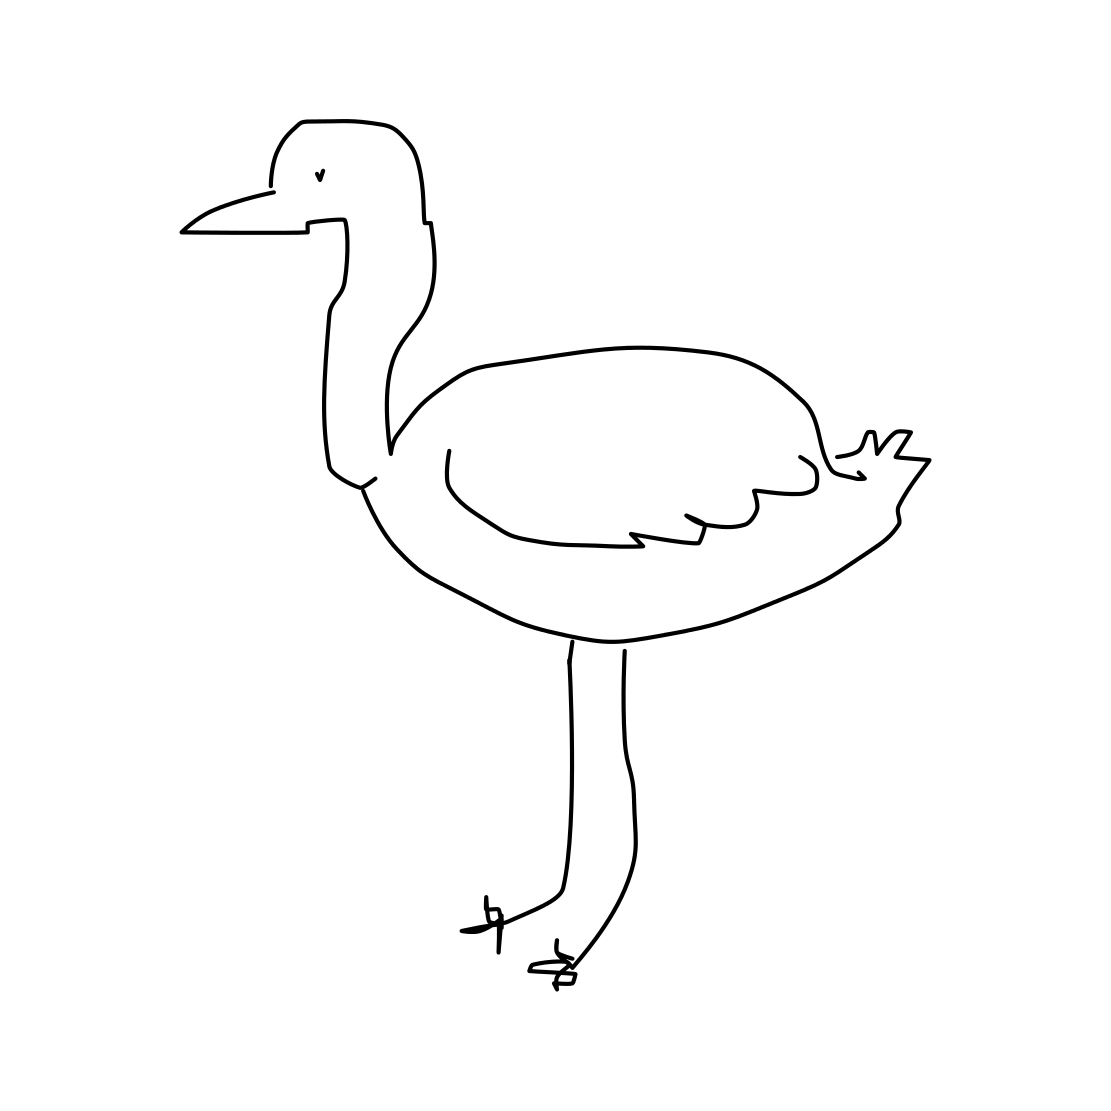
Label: standing bird